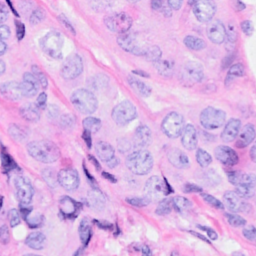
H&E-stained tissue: Breast